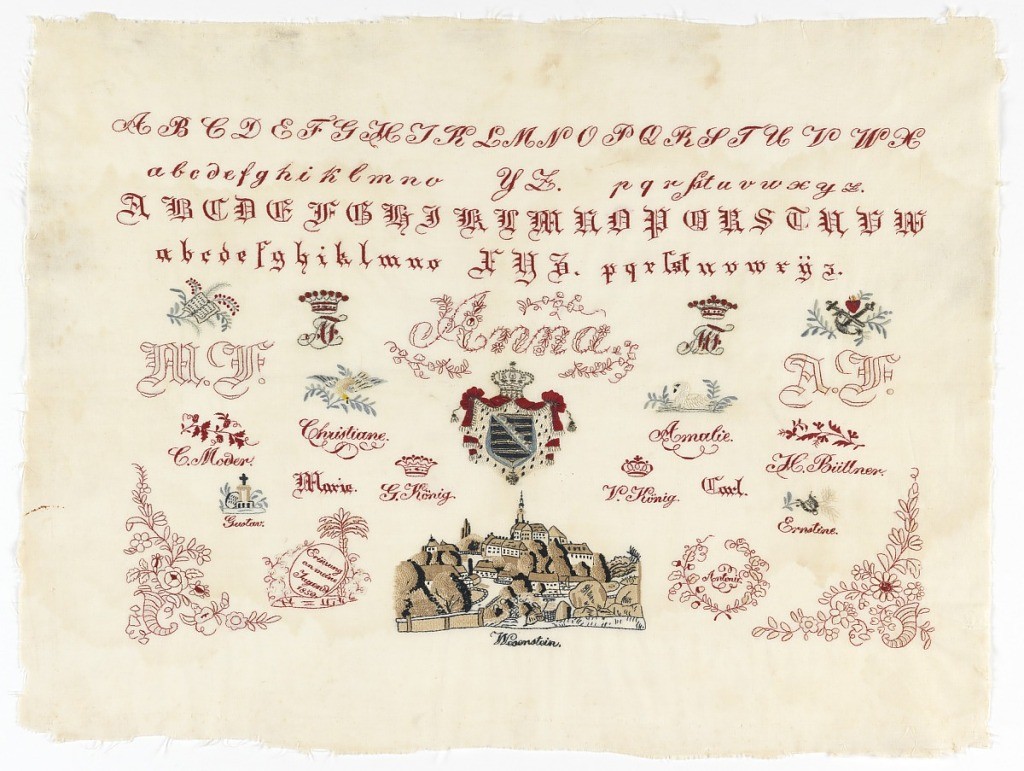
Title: Sampler
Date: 1859
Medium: cotton and metal-wrapped silk embroidery on cotton foundation Technique: embroidered in satin, stem, knot, running stitches, and overcast cord on plain weave foundation
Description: Alphabets, monograms, and view of Wesenstein. marking sampler